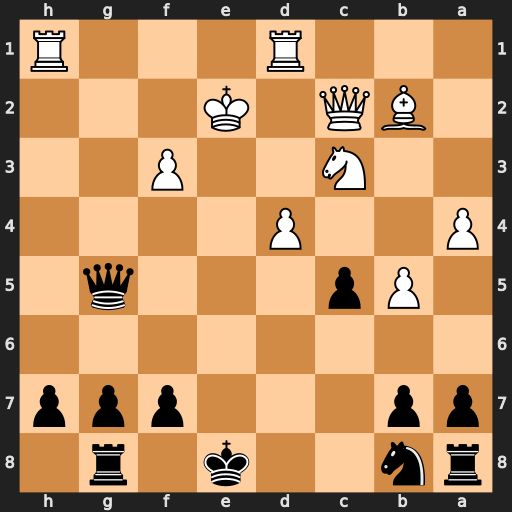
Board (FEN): rn2k1r1/pp3ppp/8/1Pp3q1/P2P4/2N2P2/1BQ1K3/3R3R
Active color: b
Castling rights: q
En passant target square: -
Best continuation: Qg2+ Kd3 c4+ Kxc4 Qxc2